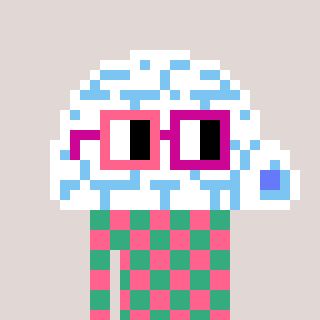
a pixel art character with square pink and red glasses, a igloo-shaped head and a teal-colored body on a warm background